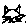
Label: cat